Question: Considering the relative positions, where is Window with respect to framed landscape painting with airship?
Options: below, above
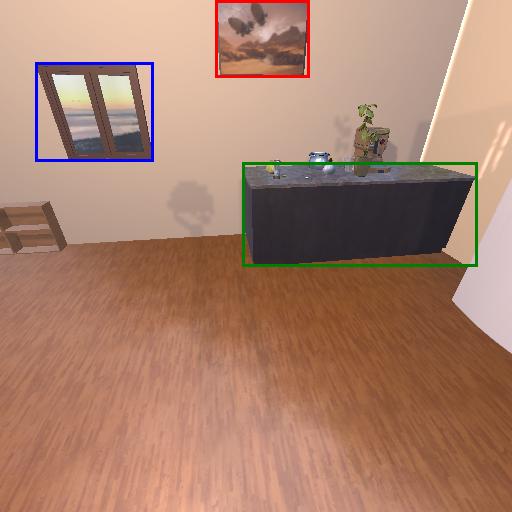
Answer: below